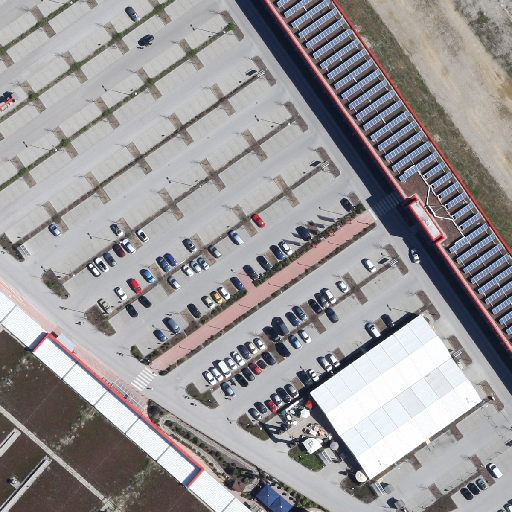
Referring expression: road marking